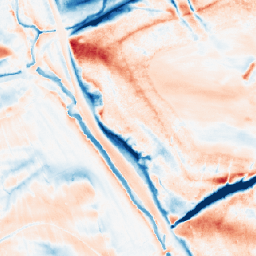
Category: classical
Decomposition family: gaussian_anisotropic
Decomposition parameters: sigma_x: 2
sigma_y: 10
Upsampling method: nearest
Upsampling parameters: scale: 4
Upsampling scale: 4